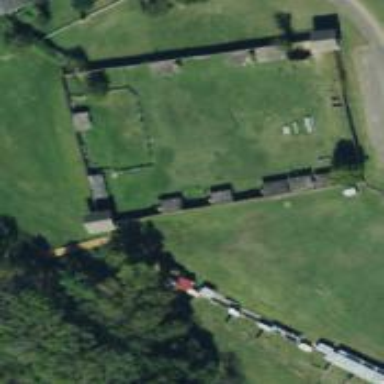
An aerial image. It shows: Wall enclosing park.